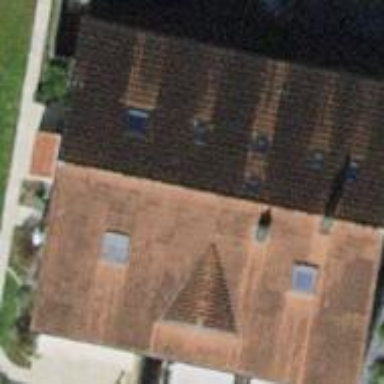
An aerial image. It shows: Building with tile roof.